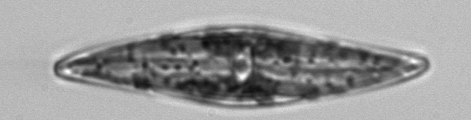
Label: Pleurosigma